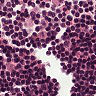
Metastatic tissue present: no